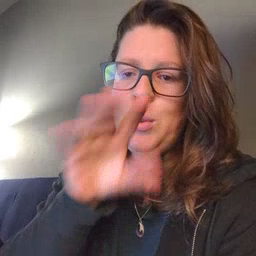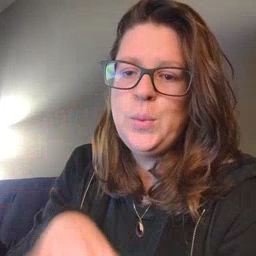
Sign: blow